九年级 · 度量几何学
有一块三角板 $A B C, \angle C$ 为直角, $\angle A B C=30^{\circ}$, 将它放置在 $\odot O$ 中, 如图,点 $A 、 B$ 在圆上, 边 $B C$ 经过圆心 $O$, 劣弧 $\overparen{A B}$ 的度数等于 $\qquad$ $\circ$

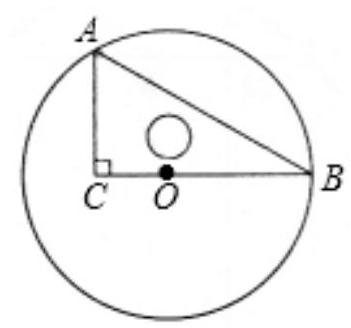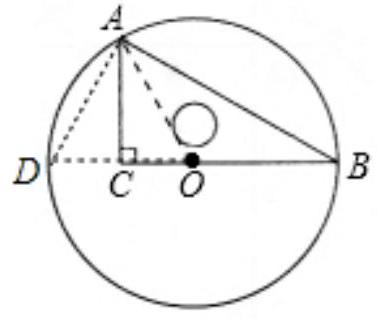
答案:  120

解析: 解：如图, 延长 $B C$ 交 $\odot O$ 于点 $D$, 连接 $A D, O A$.

$\because B D$ 是直径,

$\therefore \angle D A B=90^{\circ}$,

$\because \angle B=30^{\circ}$,
$\therefore \angle D=90^{\circ}-30^{\circ}=60^{\circ}$,

$\because O A=O D$,

$\therefore \angle D=\angle O A D=60^{\circ}$,

$\therefore \angle A O B=\angle D=\angle O A D=120^{\circ}$,

$\therefore$ 劣弧 $\overparen{A B}$ 的度数等于 $120^{\circ}$,

故答案为 $120^{\circ}$.

如图, 延长 $B C$ 交 $\odot O$ 于点 $D$, 连接 $A D, O A$. 求出 $\angle A O B$ 即可解决问题.

本题考查圆心角, 弧, 弦之间的关系等知识, 解题的关键是学会添加常用辅助线, 属于中考常考题型.